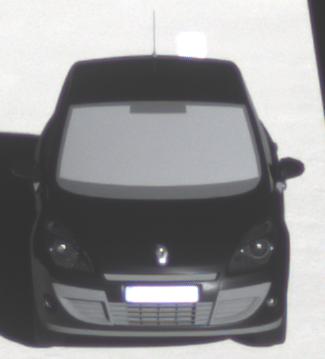
Make: Renault
Model: Scénic 1.6 16V 110
Detailed model: Scénic (III)
Model produced from: 2009/06
Model produced until: 2010/08
Doors: 5
Color: black
Road condition: dry road
Daytime: morning or afternoon
Contrast: high contrast